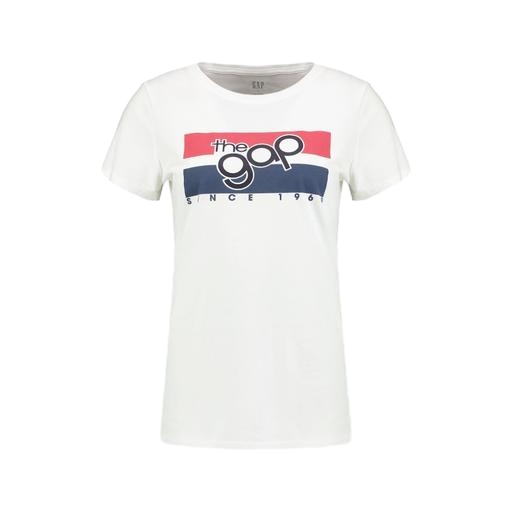
white graphic t-shirt, multicolor women’s white large t-shirt, graphic t, white background